Question: I have two xml files, one with currencies and another with countries.
Sample of country.xml:
'''
<root>
<row>
<CountryName>Denmark</CountryName>
<CountryCode>DNK</CountryCode>
<Year>2016</Year>
<Value><PHONE></Value>
</row>
<row>
Another country...
</row>
</root>
'''
Sample of currencies.xml:
'''
<valuta>
<overskrift>Valutaliste</overskrift>
<oppdatert>30.10.2017 09:00</oppdatert>
<timestamp>2017-10-30-09.18.29.485970</timestamp>
<valutakurs>
<land>USA</land>
<isokode>US</isokode>
<kode>USD</kode>
<enhet>1</enhet>
<navn>Dollar</navn>
</valutakurs>
<valutakurs>
Another currency...
</valutakurs>
</valuta>
'''
I have merged every line of '<kode></kode>' from my currencies.xml with country.xml so now I got everything I need in one xml file.
So I was wondering if I could place for example DKK at the same row as Denmark only using xsl?
Or can I do this with php and merge them into right place to begin with?
This is what I got so far.:

What I want is to fill this table with the currencies, but they need to be in the right place.
EDIT:
XSL file:
'''
<?xml version="1.0"?>
<xsl:stylesheet version="1.0" xmlns:xsl="http://www.w3.org/1999/XSL/Transform">
<xsl:key name = "year-search" match = "row" use = "Year"/>
<xsl:variable name="landkoder">NOR,SWE,DNK,FRO,FIN,ISL,GRL</xsl:variable>
<xsl:template match="/">
<html>
<body>
<h2>Nordic Countries</h2>
<table border="1">
<tr bgcolor="#9acd32">
<th>Country</th>
<!--<th>Country Code</th>
<th>Year</th>-->
<th>Population</th>
<th>Currency</th>
</tr>
<xsl:for-each select = "key('year-search', '2016')">
<xsl:if test="contains($landkoder, CountryCode)">
<tr>
<td><xsl:value-of select="CountryName"/></td>
<!--<td><xsl:value-of select="CountryCode"/></td>
<td><xsl:value-of select="Year"/></td>-->
<td><xsl:value-of select="Value"/></td>
</tr>
</xsl:if>
</xsl:for-each>
</table>
</body>
</html>
</xsl:template>
</xsl:stylesheet>
'''
<URL>
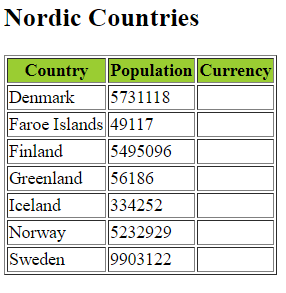
Answer: Define a global variable or parameter '<xsl:param name="currency-codes" select="document('currencies.xml')/valuta/valutakurs"/>' and then inside of your 'for-each' use e.g. '<xsl:value-of select="$currency-codes[land = current()/CountryName]/kode/>' where you want to output the relevant currency code. I hope I have read the input structures well and the comparison has to be between 'land' and 'CountryName'.